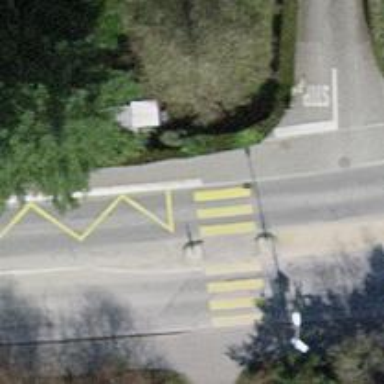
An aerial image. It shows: Marked footway crossing with asphalt surface. There is crossing island present.